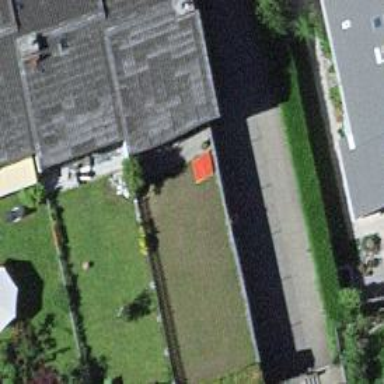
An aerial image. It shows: Retaining wall.